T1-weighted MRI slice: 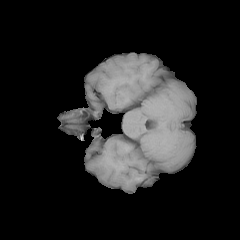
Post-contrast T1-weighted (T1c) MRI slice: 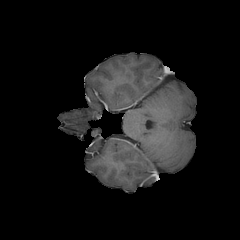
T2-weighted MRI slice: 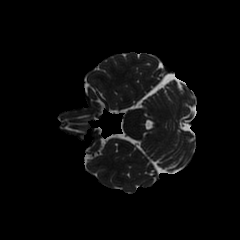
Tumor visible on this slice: no